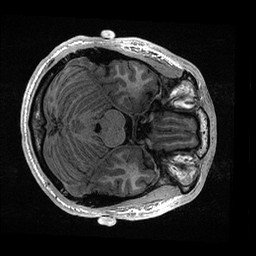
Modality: T1w
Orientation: axial
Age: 20
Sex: male
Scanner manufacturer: ge
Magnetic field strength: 3 T
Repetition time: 0.006952 s
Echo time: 0.00292 s